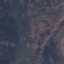
Land use / land cover: HerbaceousVegetation